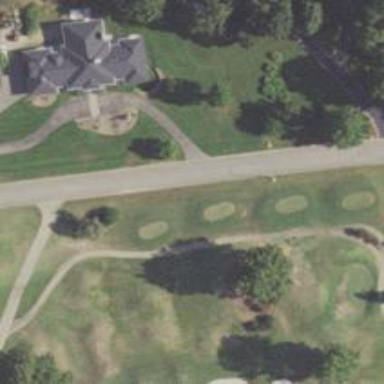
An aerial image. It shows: Golf tee.